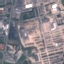
Label: Industrial